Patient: sex M, age 62
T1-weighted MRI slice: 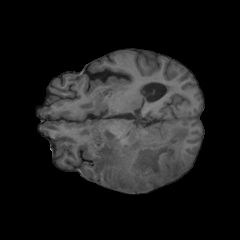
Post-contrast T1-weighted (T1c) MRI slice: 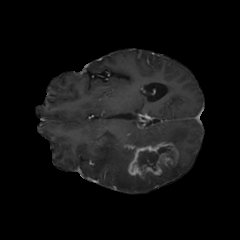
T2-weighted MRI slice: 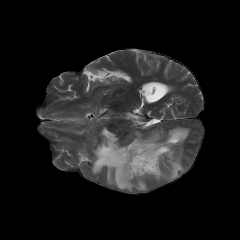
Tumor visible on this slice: yes
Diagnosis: Glioblastoma, IDH-wildtype
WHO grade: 4